Question: I have a column with a Strig and i need search the rows that have letters at the specific position.
For example . the user search :
011111Z
The letter are at the SEVEN (7) position.
The sql statement must search all the rows that have A-Z in the SEVEN (7) POSITION.
The output will be :
limit_superior:
000001A
/[0-9][0-9][0-9][0-9][0-9][0-9][A-Z]/
another one:
001AA
Must search A-Z rows at the position 3,4 in the string row.
How can i generate a correct Sql statement in MYSQL.

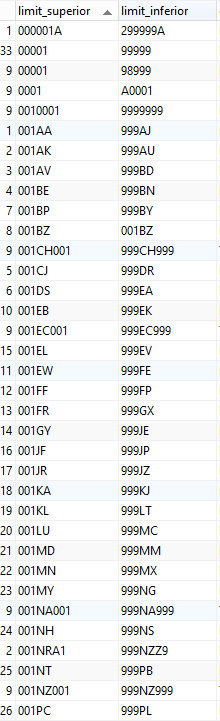
Answer: You should be able to accomplish this using a regular expression, like so:
'''
SELECT * FROM table WHERE column REGEXP '^..[A-Za-z][A-Za-z]';
'''